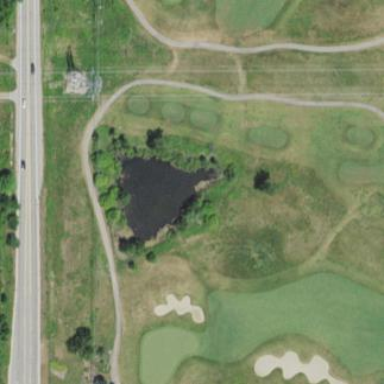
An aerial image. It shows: Scenic view of water hazard on golf course. The natural water feature adds beauty to the landscape.